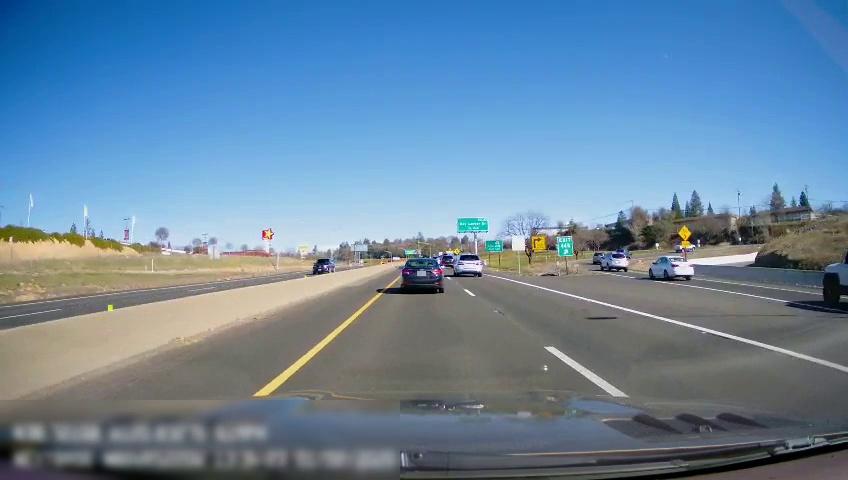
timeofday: Day
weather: Sunny
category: Drivable Space
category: Drivable Space
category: Vehicles | SUV
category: Vehicles | Car
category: Vehicles | SUV
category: Vehicles | SUV
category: Vehicles | SUV
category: Vehicles | Car
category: Vehicles | Car
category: Vehicles | SUV
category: Vehicles | Car
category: Vehicles | SUV
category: Vehicles | SUV
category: Lanes | Current Lane
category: Lanes | Current Lane
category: Lanes | Alternate Lane
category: Lanes | Alternate Lane
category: Lanes | Alternate Lane
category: Lanes | Opposite Lane
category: Lanes | Opposite Lane
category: Traffic | Signs
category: Traffic | Signs
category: Traffic | Signs
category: Traffic | Signs
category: Traffic | Signs
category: Traffic | Signs